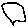
Label: circle